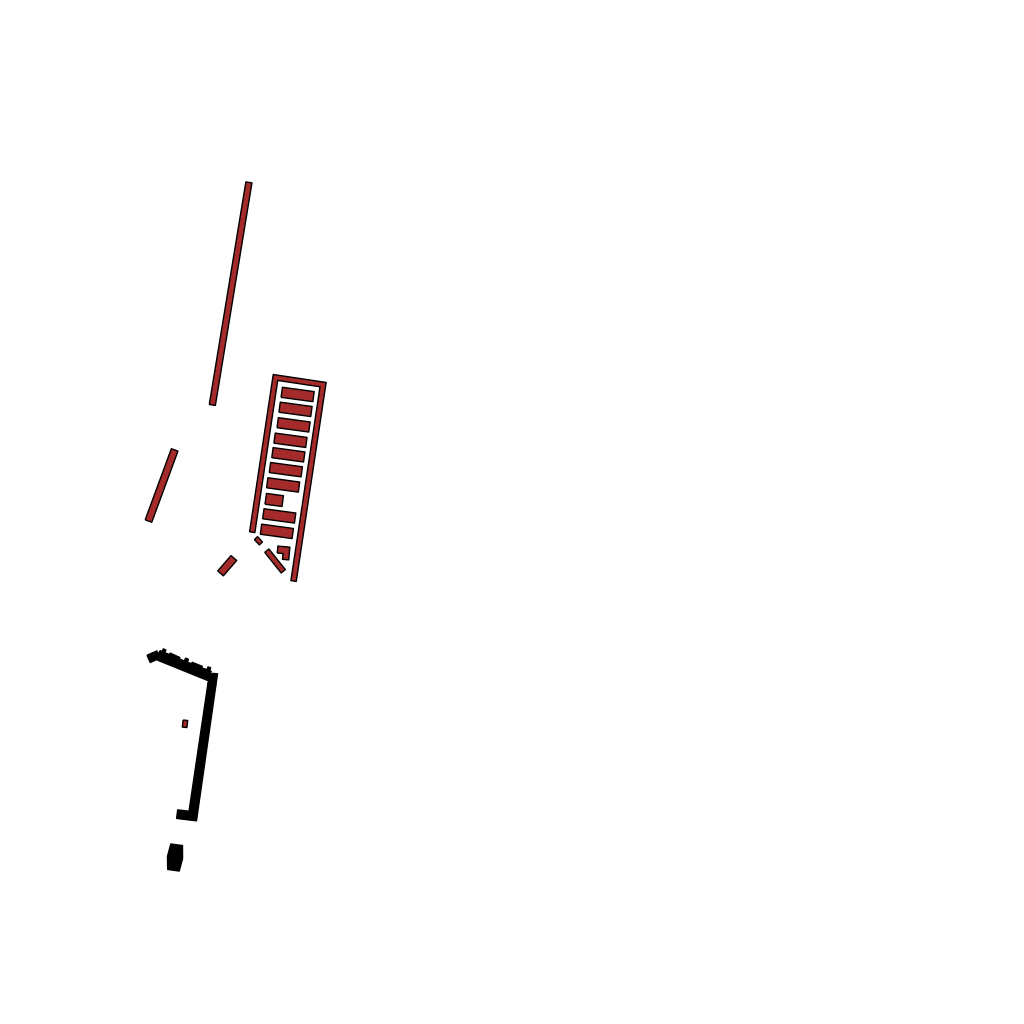
Tags: overhead vector_map, residential, modern, soviet, high_rise, individual_rise, density_4, Building, Facility, 1.0 km²